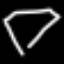
Label: diamond